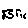
Label: fish